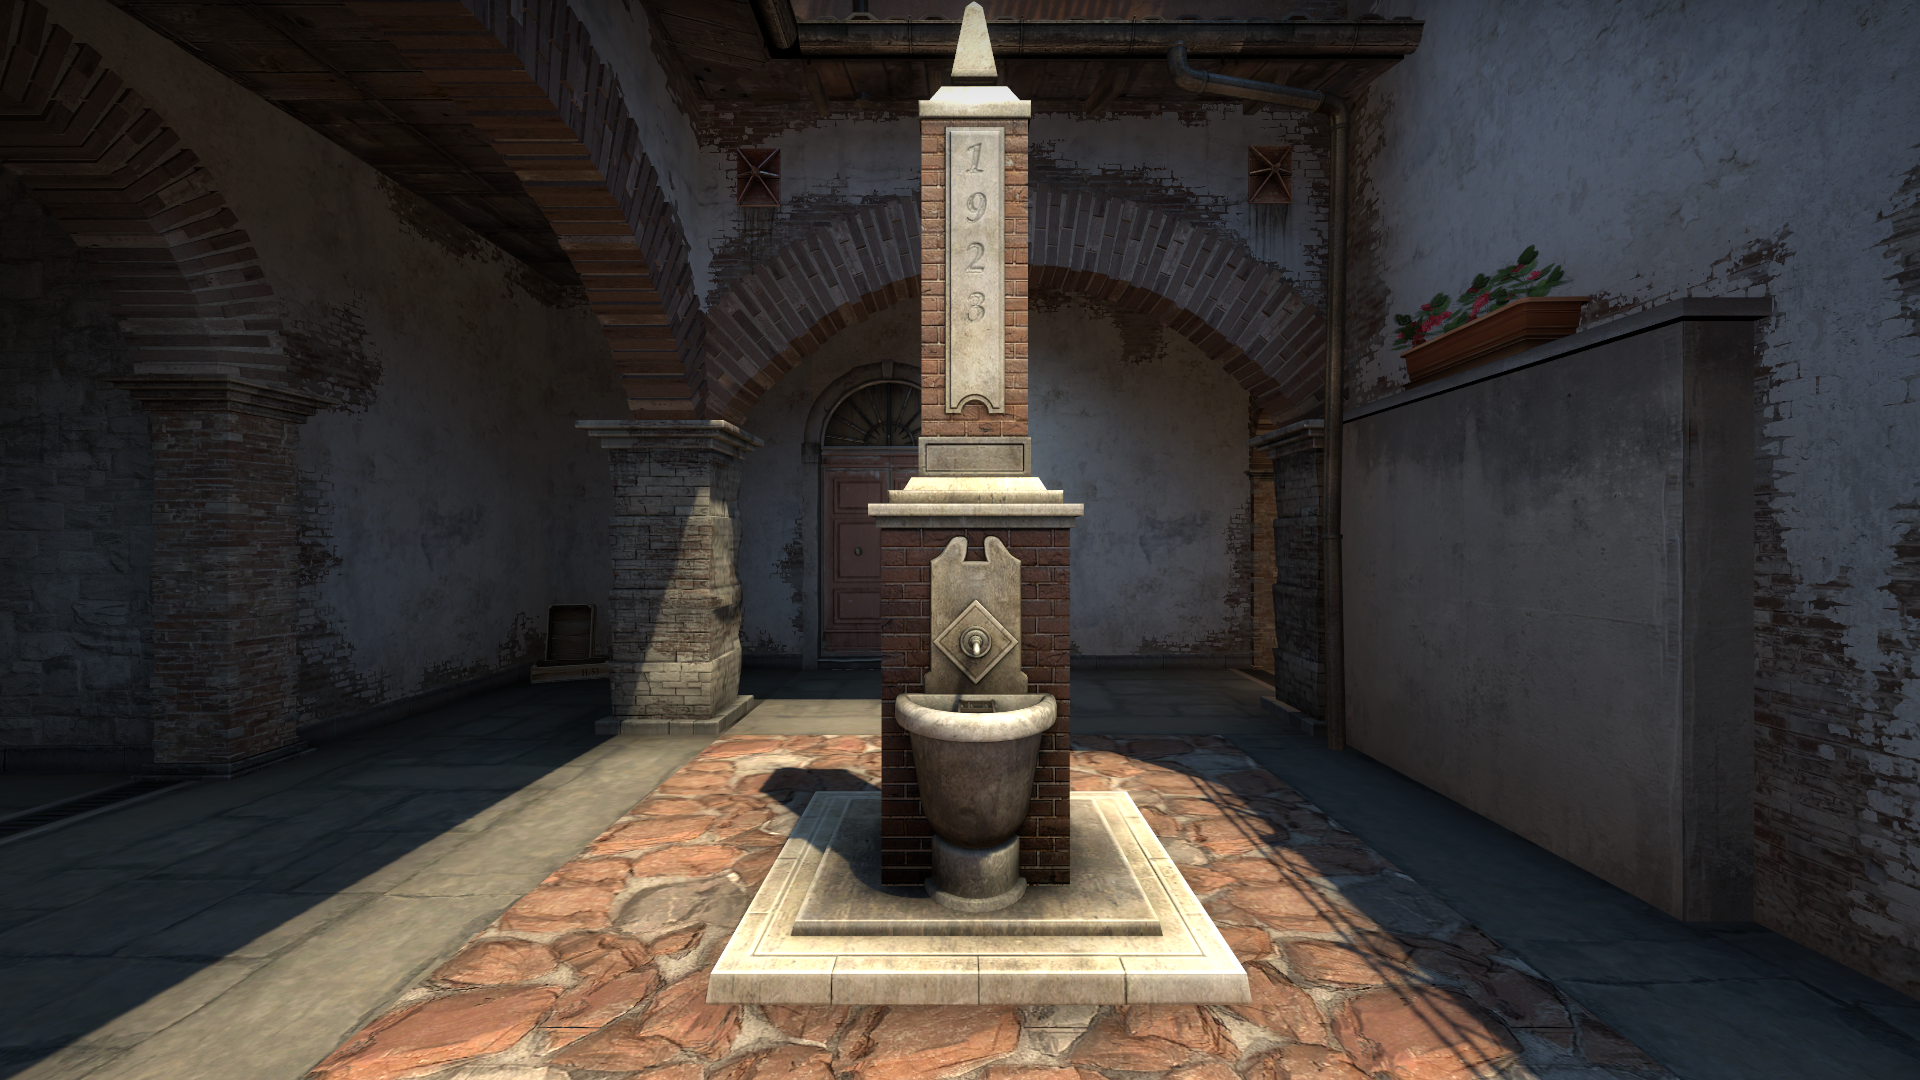
Map: de_inferno